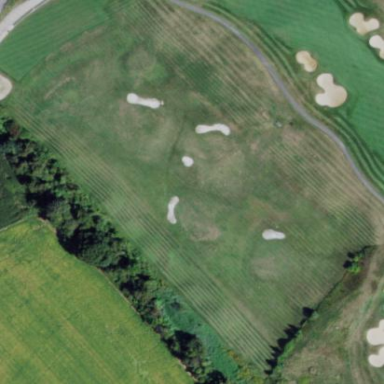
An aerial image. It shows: Grassy area used as driving range for golf.